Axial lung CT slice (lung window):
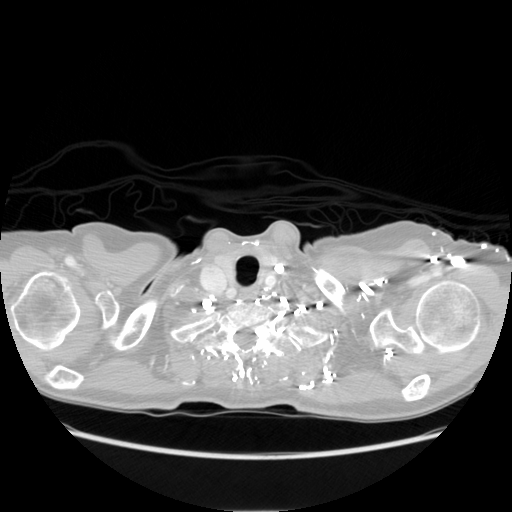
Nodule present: no